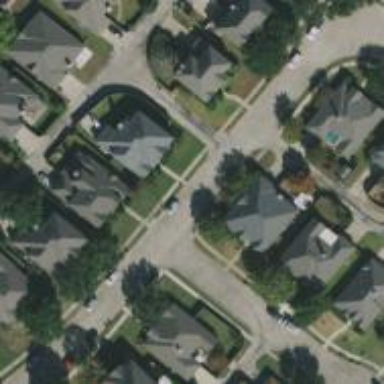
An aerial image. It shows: Alley classified as service road.